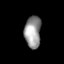
Tissue: lung
Cell type: Epithelial cells
Senescence score: 0.2155
Nuclear area (px): 510
Mean DAPI intensity: 151.194